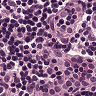
Metastatic tissue present: no